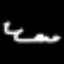
Label: squiggle